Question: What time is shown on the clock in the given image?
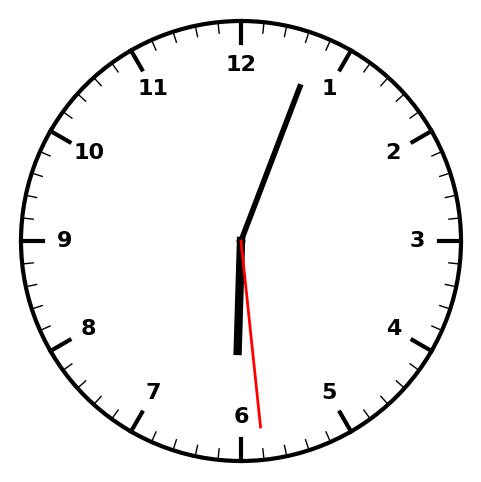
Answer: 06:03:29